Question: It is interesting to see the meta displays differently with and without the IReturn implemented.
When IReturn is implemented, I wonder how I can structure the DTOs to trim the metadata output?

Code
'''
namespace Backbone.Todos {
//Without IReturn --------------------------
[Route("/todos","POST")] //add
[Route("/todos/{id}","POST")] //edit
public class Todo {
public long Id { get; set; }
public string Content { get; set; }
public int Order { get; set; }
public bool Done { get; set; }
}
//-----------------------------------------
[Route("/todos","GET")] //list
public class TodoList {
}
//-----------------------------------------
[Route("/todos/{id}","DELETE")]//delete
public class DeleteTodo {
public int Id { get; set; }
}
//-----------------------------------------
[Route("/todos/reset")] //reset
public class ResetTodos {
}
'''
......
Now samething, but with IReturn<>, the metadata looks strange. Notice the List'1 and double Todos in the picture.
'''
namespace Backbone.Todos {
//Implementing IReturn---------------------
[Route("/todos","POST")] //add
[Route("/todos/{id}","POST")] //edit
public class Todo : IReturn<Todo> {
public long Id { get; set; }
public string Content { get; set; }
public int Order { get; set; }
public bool Done { get; set; }
}
//-----------------------------------------
[Route("/todos","GET")] //list
public class TodoList : IReturn<List<Todo>> {
}
//-----------------------------------------
[Route("/todos/{id}","DELETE")]//delete
public class DeleteTodo : IReturnVoid {
public int Id { get; set; }
}
//-----------------------------------------
[Route("/todos/reset")] //reset
public class ResetTodos : IReturnVoid{
}
//-----------------------------------------
......
'''
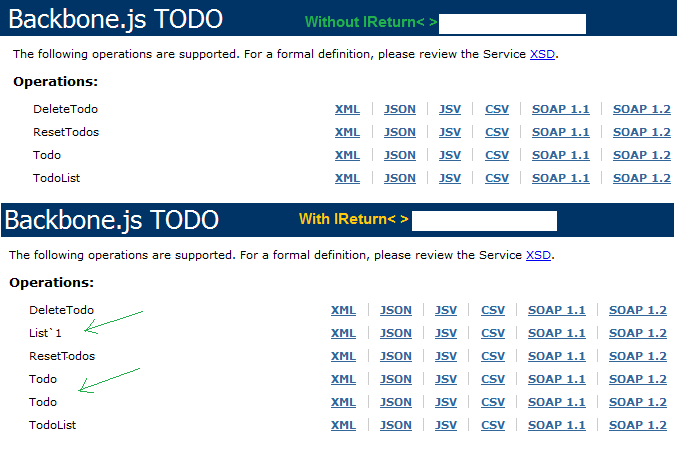
Answer: The metadata pages working with the New API is already fixed in the HEAD version of ServiceStack. You can fork the repo now, otherwise new releases of ServiceStack get deployed on the weekend.